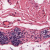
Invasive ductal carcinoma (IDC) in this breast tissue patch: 0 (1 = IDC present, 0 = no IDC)